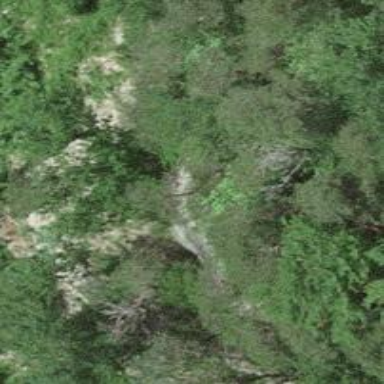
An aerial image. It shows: Cliff in nature.